На рисунке показаны две нежёсткие нерастяжимые лёгкие нити длинами $l_1$ и $l_2$. Их нижние концы соединены в точке $C$, к которой подвешен груз массы $m$, а их верхние концы привязаны к маленьким лёгким кольцам $A$ и $B$ соответственно. Кольца надеты на круглый горизонтальный стержень, и коэффициенты трения между ними и стрежнем равны соответственно $\mu_1$ и $\mu_2$. Длины $l_1$ и $l_2$ известны, и $l_1 < l_2$. Система находится в равновесии.
Найдите возможные значения расстояния $AB$ между двумя кольцами при различных значениях коэффициентов трения $\mu_1$ и $\mu_2$.
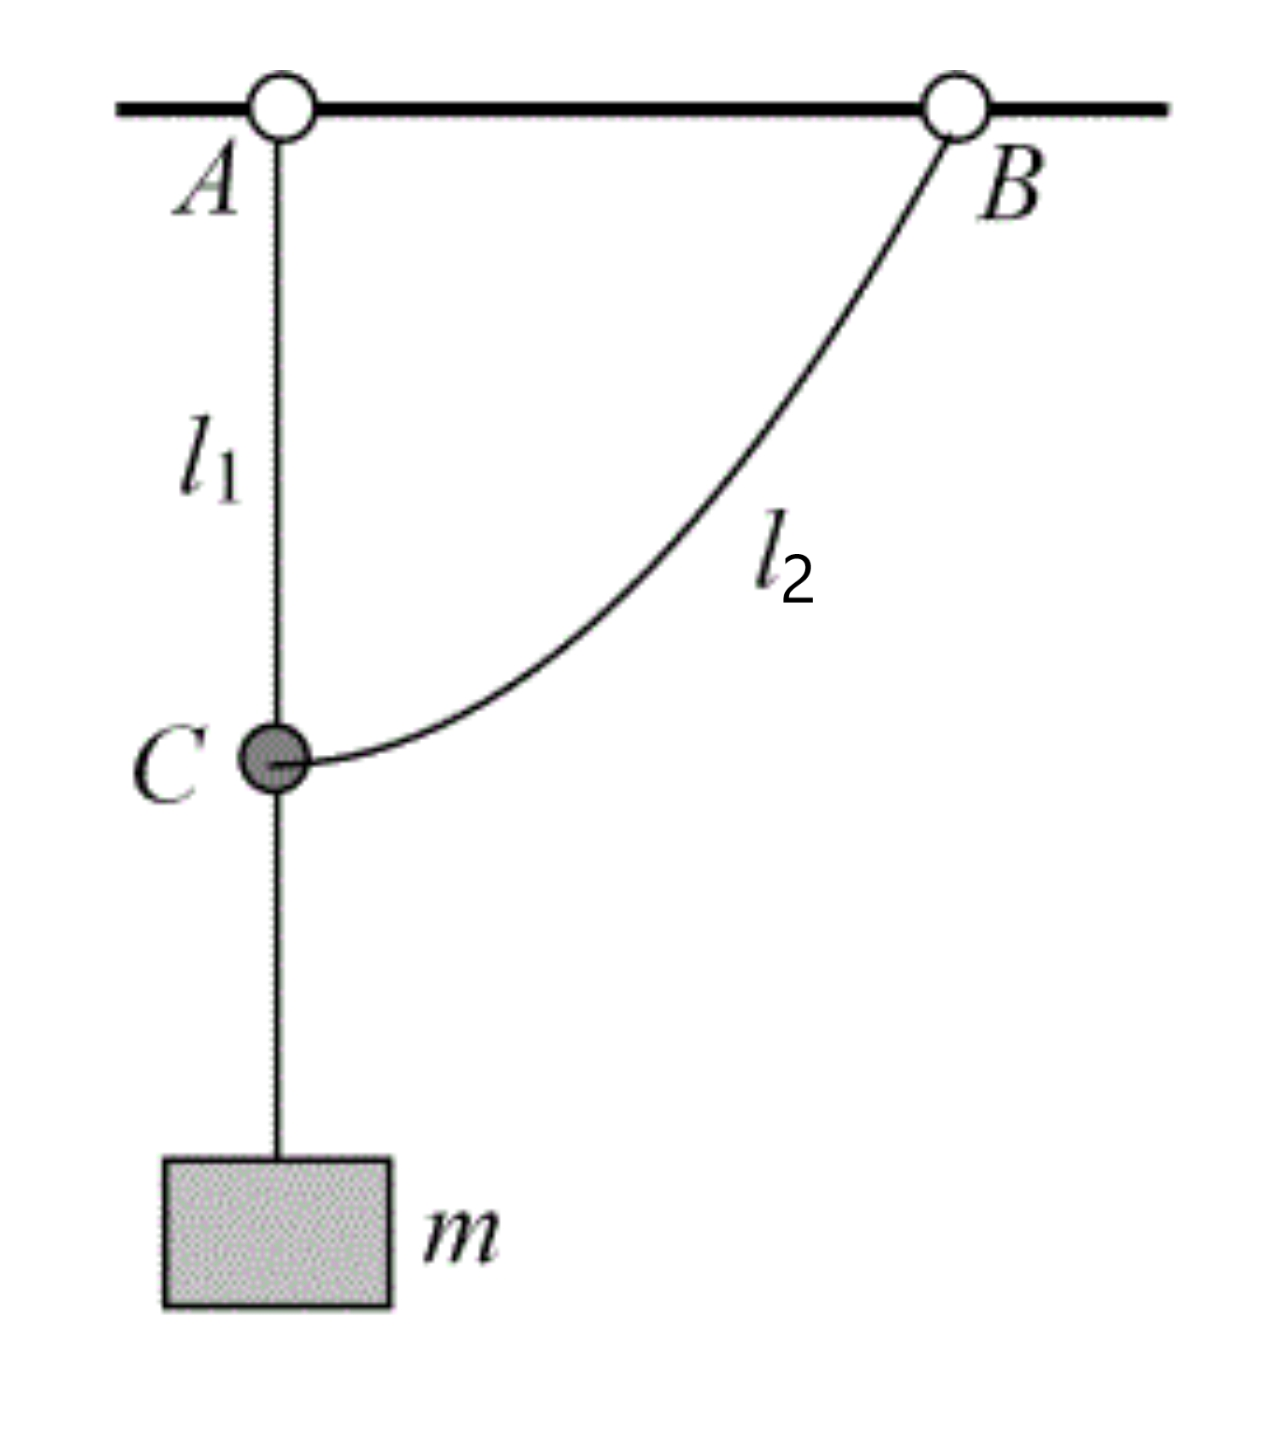
Ответ: Если $\mu_1=0$, то$$AB\leq\sqrt{l_2^2-l_1^2}.$$ Если $\mu_1\neq0$ и $\frac{1+\mu_2^2}{1+\mu_1^2} > \frac{l_2^2}{l_1^2}$, то$$AB\leq\frac{1}{\sqrt{1+\mu_1^2}}\left(\mu_1l_1+\sqrt{l_2^2+\mu_1^2l_2^2-l_1^2}\right).$$ Если $\mu_1\neq0$ и $\frac{1+\mu_2^2}{1+\mu_1^2} < \frac{l_2^2}{l_1^2}$, то$$AB\leq\frac{1}{\sqrt{1+\mu_2^2}}\left(\mu_2l_2+\sqrt{l_1^2+\mu_2^2l_1^2-l_2^2}\right).$$ Если $\mu_1\neq0$ и $\frac{1+\mu_2^2}{1+\mu_1^2}=\frac{l_2^2}{l_1^2}$, то$$AB\leq\frac{\mu_1+\mu_2}{\sqrt{1+\mu_2^2}}l_1.$$
Темы:
T, Механика, Статика, Китайские, Трение